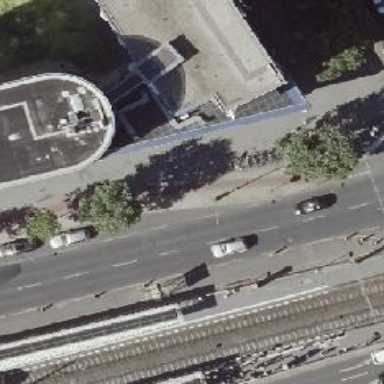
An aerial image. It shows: Bicycle rental service.